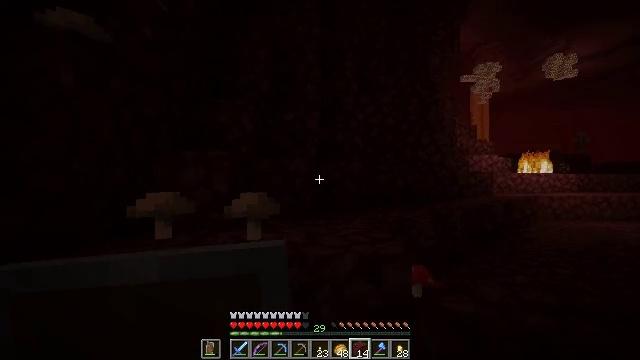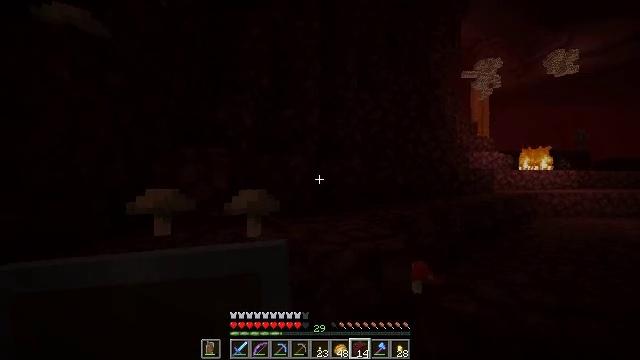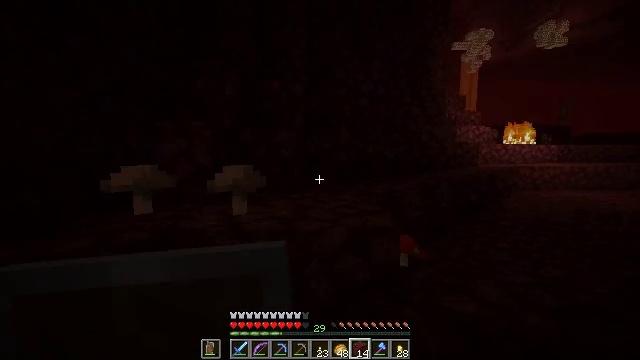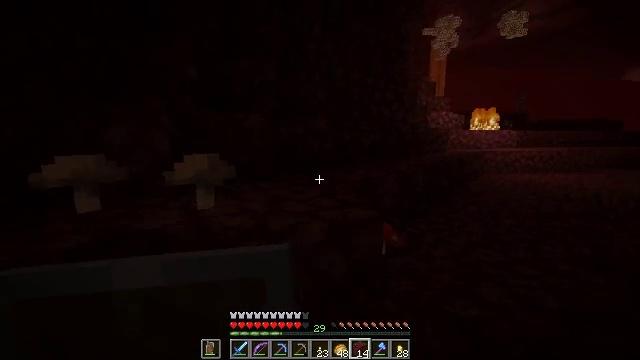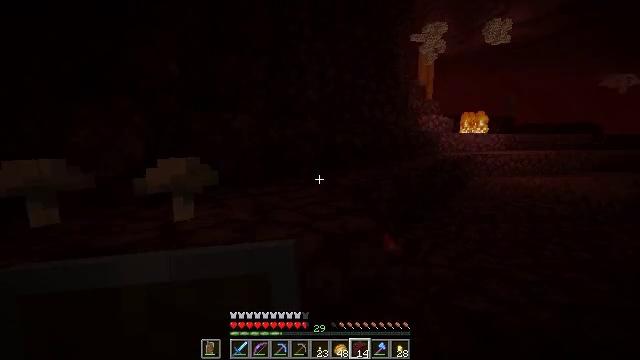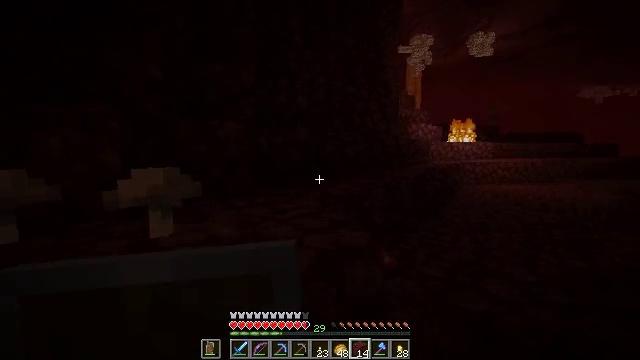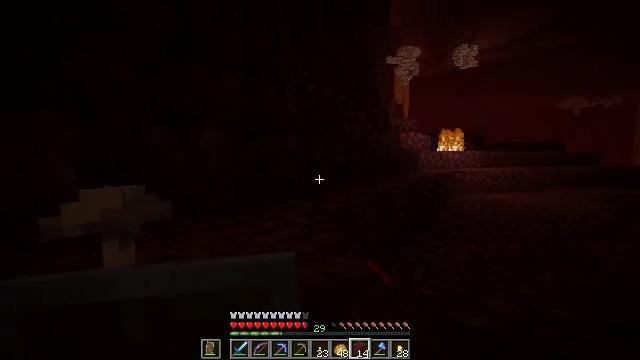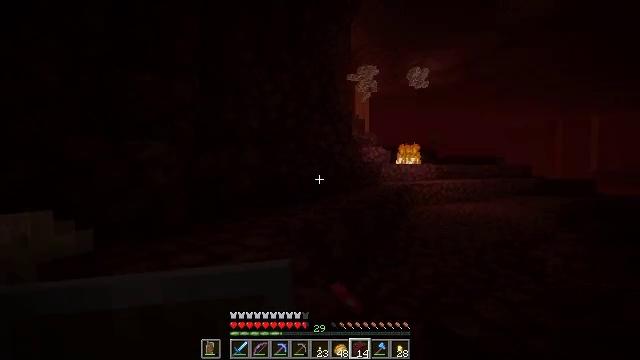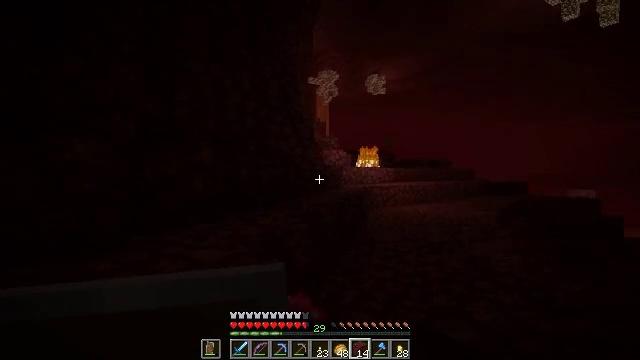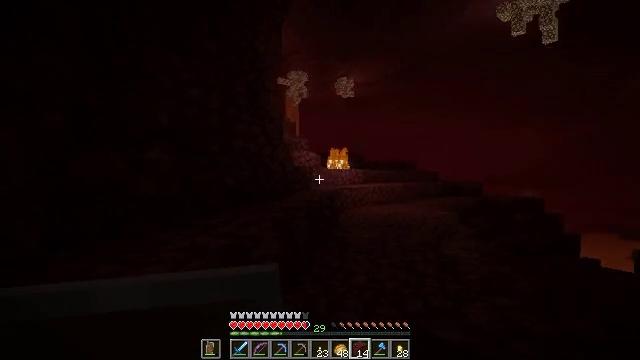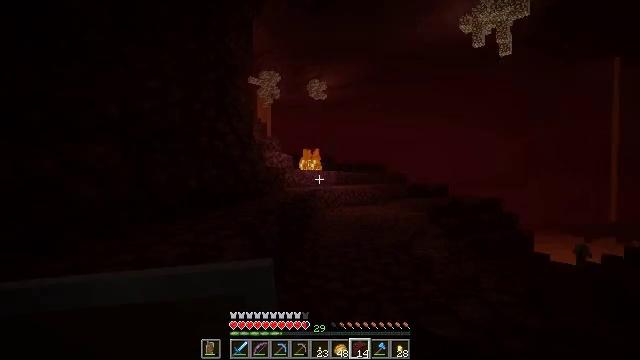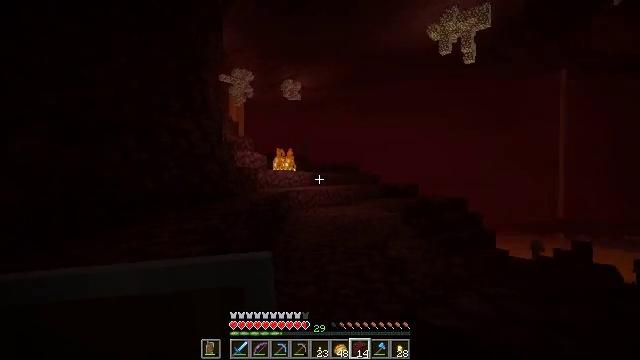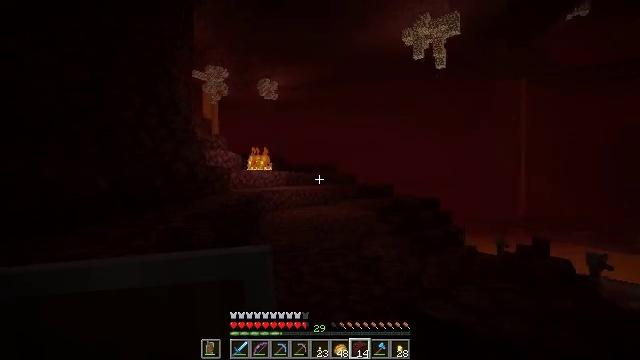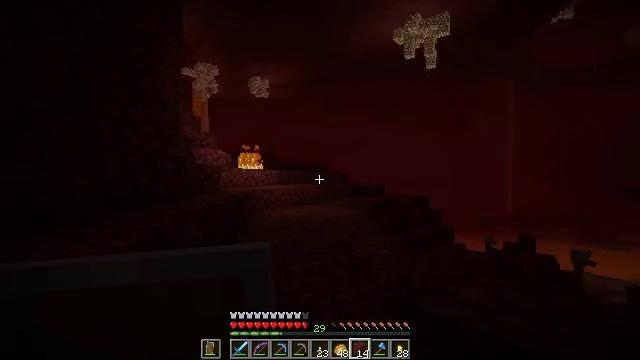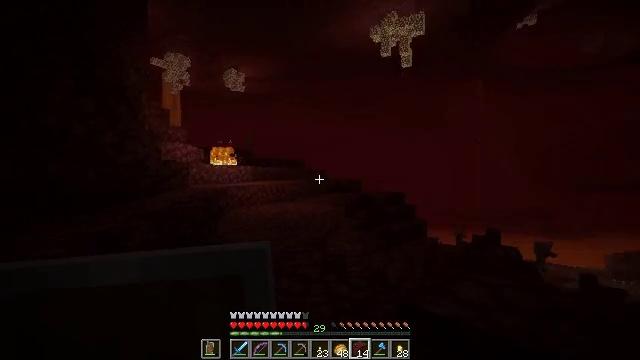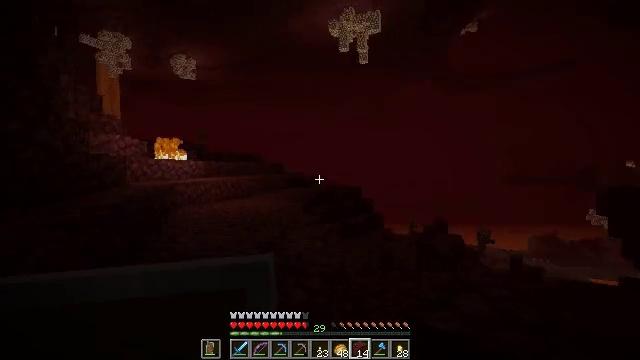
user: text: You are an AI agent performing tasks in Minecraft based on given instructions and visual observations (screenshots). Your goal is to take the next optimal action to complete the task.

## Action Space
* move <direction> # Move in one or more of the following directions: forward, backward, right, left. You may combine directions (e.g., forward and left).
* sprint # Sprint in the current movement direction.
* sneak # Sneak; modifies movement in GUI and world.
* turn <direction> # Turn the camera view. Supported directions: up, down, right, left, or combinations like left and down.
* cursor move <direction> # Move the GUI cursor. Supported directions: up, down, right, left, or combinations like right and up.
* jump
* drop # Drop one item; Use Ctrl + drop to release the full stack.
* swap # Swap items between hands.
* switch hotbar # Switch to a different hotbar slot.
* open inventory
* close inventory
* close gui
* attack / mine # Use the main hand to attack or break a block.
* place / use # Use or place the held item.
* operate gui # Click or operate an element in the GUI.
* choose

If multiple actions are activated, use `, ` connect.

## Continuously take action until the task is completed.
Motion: motion action
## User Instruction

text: Find and harvest the red mushroom from its spot.
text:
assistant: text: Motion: move forward
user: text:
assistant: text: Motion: move forward, turn right and down
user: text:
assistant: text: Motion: move forward, turn right and down
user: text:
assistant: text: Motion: move forward, turn right
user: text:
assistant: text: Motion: move forward, turn right and up
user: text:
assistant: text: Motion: move forward, turn right and up
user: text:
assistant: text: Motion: move forward, turn right and up
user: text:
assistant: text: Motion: move forward, turn right
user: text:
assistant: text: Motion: move forward, turn right
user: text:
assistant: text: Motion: move forward, turn right
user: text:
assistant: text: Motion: move forward, turn right
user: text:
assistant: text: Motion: move forward, turn right
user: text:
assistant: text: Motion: move forward, turn right
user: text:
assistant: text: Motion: move forward, turn right
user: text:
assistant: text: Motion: move forward, turn right and down
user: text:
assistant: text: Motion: move forward, turn right and down
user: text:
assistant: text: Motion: move forward, turn right and down
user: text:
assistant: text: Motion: move forward and move left
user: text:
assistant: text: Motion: move forward and move left
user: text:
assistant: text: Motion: move forward and move left
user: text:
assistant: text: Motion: move forward and move left
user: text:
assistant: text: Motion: move forward and move left
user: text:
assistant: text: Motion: move forward, turn right
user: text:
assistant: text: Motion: move forward, turn right and down
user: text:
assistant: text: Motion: move forward, turn right and down
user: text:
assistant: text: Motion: move forward, turn right and down
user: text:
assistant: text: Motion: move forward, turn right
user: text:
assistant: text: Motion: move forward
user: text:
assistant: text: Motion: no_op
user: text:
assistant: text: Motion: turn right